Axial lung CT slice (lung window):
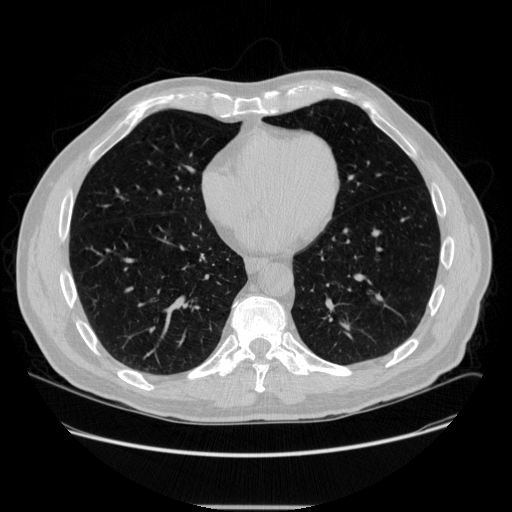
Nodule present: no